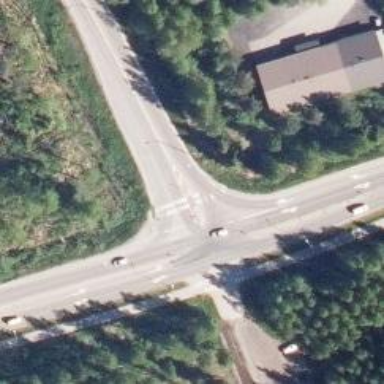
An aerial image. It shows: Trunk link highway.